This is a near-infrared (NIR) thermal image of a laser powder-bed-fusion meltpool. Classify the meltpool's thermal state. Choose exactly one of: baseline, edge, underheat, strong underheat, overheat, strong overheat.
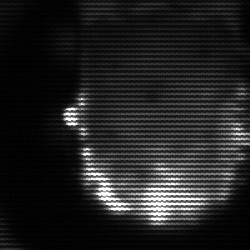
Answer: baseline